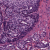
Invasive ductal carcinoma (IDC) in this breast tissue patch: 1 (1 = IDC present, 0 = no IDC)